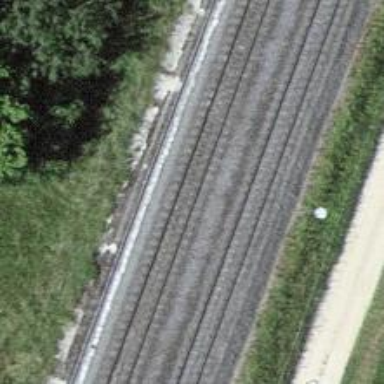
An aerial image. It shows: Railway signal.